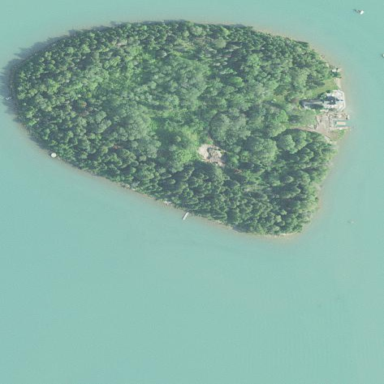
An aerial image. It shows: Islet.